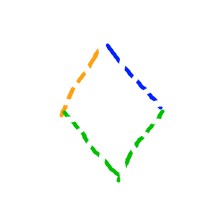
Shape: rhombus